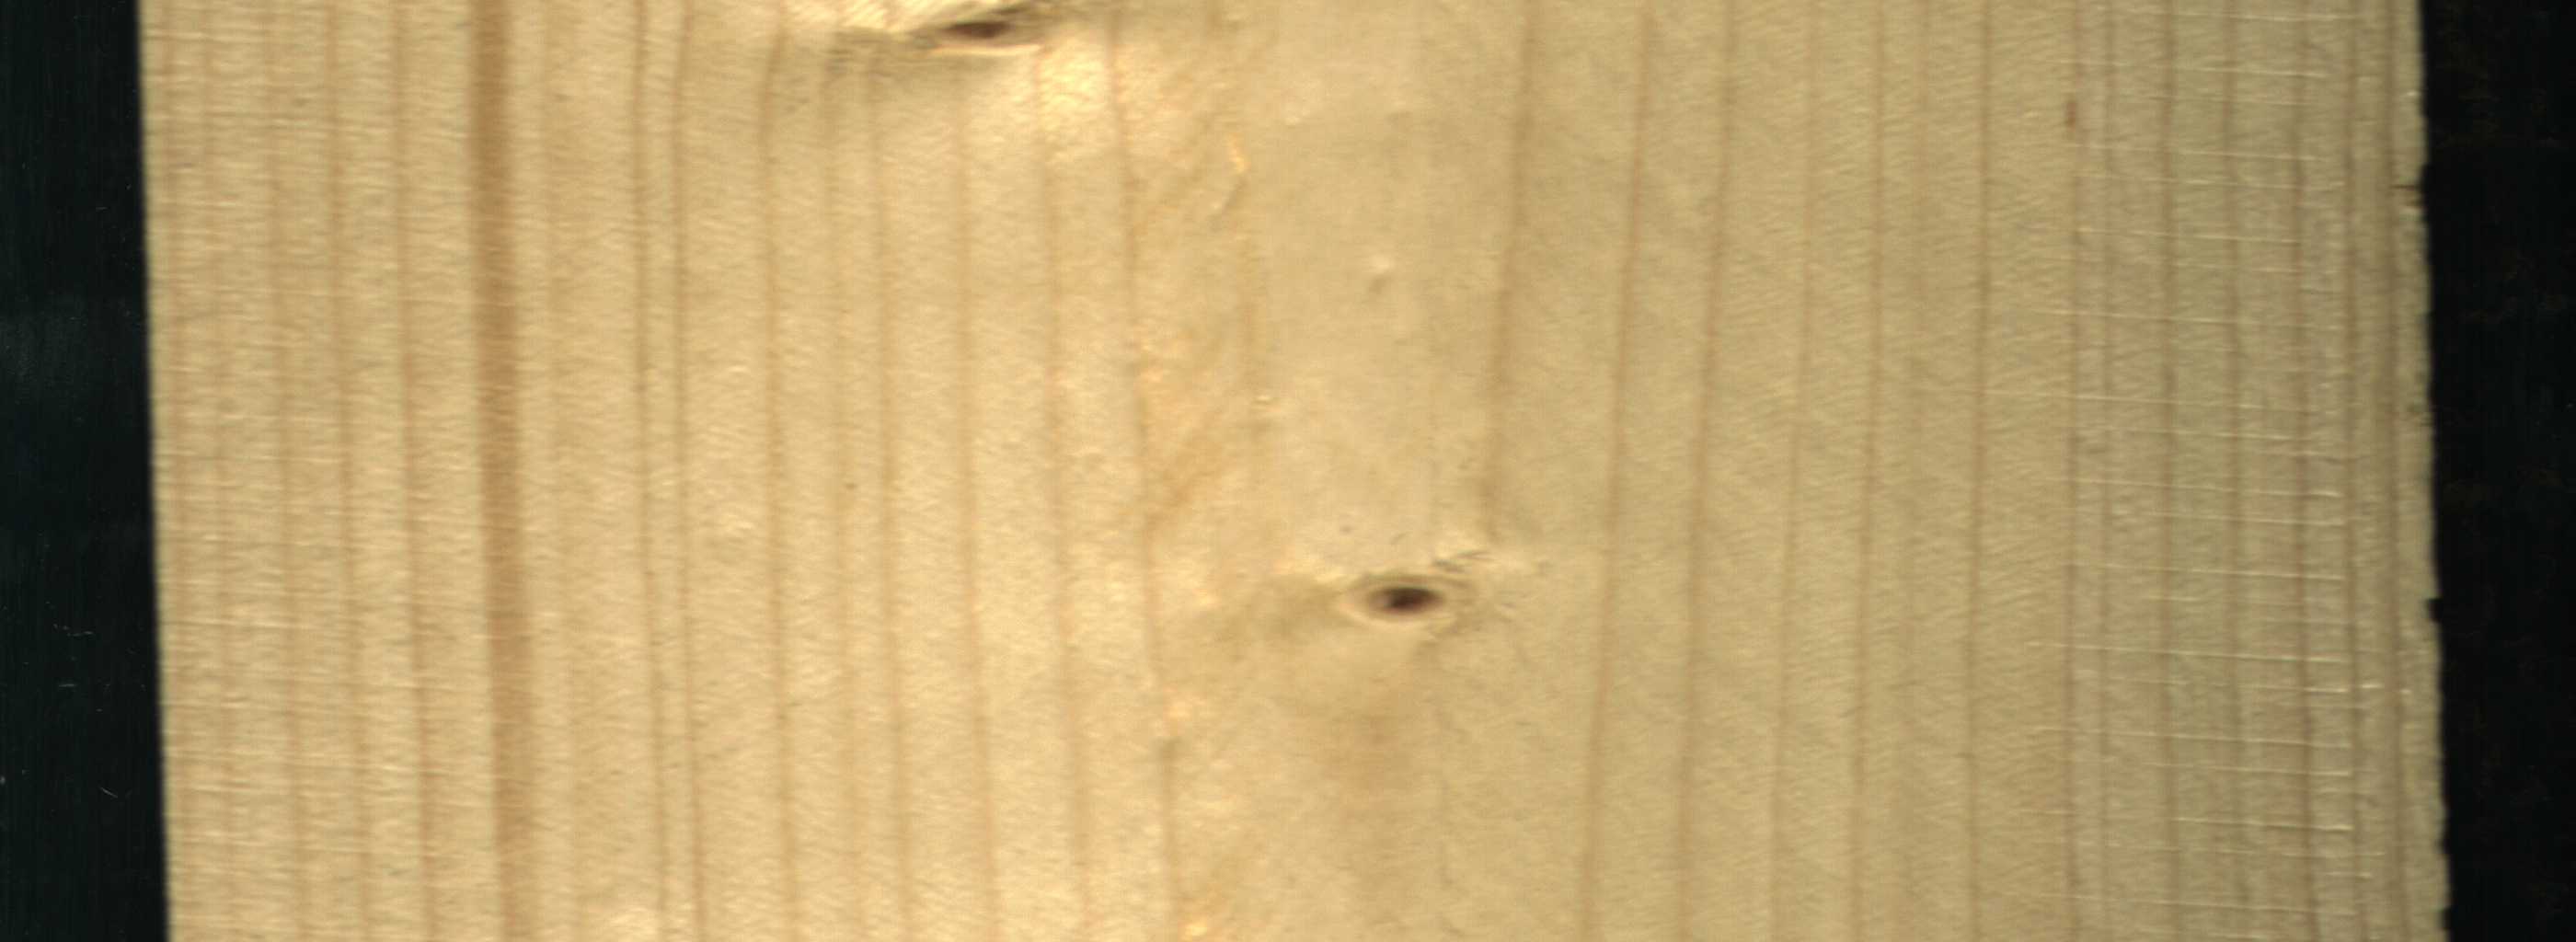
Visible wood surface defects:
Live_Knot
Live_Knot